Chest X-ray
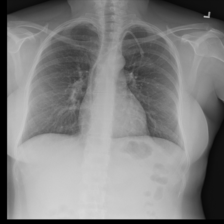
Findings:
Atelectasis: negative
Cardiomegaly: negative
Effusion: negative
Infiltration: positive
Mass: negative
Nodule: negative
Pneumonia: negative
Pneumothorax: negative
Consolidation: negative
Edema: negative
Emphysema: negative
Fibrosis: negative
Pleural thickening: negative
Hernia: negative